Question: Count the number of objects in the diagram.
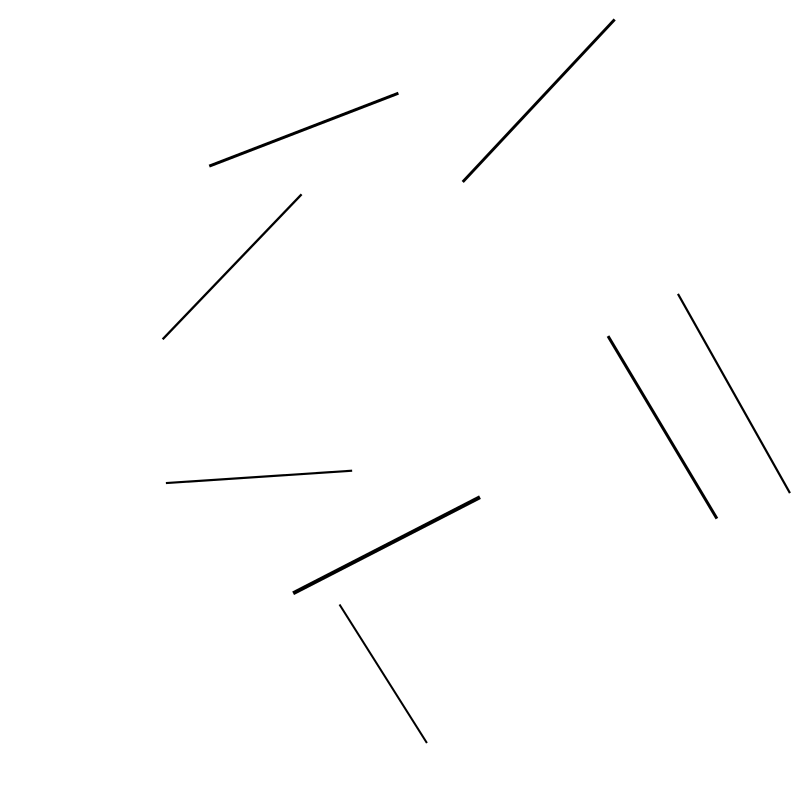
Answer: 8